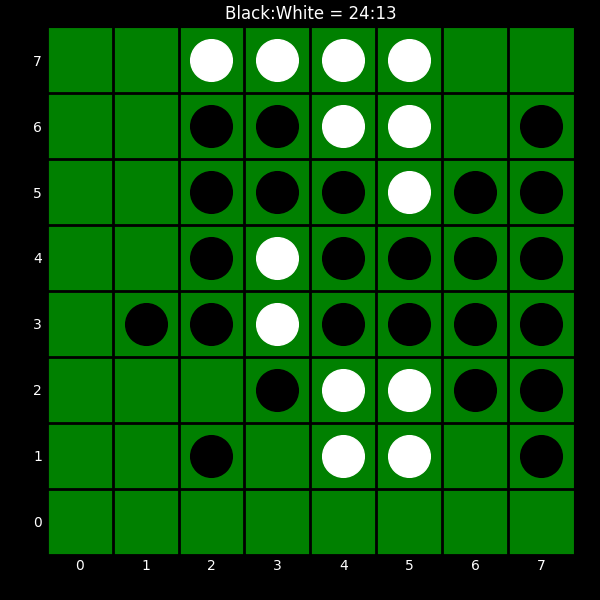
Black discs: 24
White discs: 13